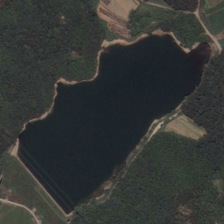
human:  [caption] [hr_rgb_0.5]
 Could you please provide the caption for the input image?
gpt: an irregular black pond is surrounded by many green trees .

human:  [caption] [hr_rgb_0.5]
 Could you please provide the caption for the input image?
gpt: an irregular black pond is surrounded by many green trees .

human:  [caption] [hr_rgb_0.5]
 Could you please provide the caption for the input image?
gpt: an irregular black pond is surrounded by many green trees .

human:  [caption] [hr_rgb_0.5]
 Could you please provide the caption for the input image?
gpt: an irregular black pond is surrounded by many green trees .

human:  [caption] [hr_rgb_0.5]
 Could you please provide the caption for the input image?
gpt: an irregular black pond is surrounded by many green trees .